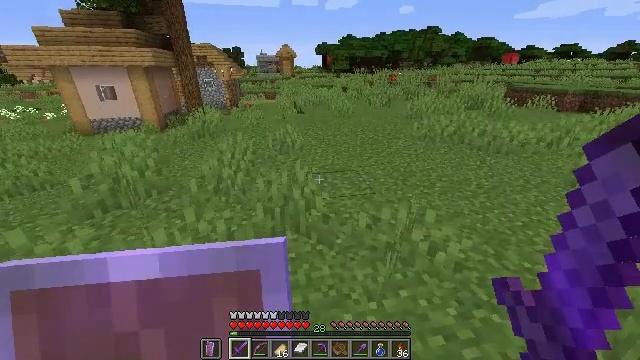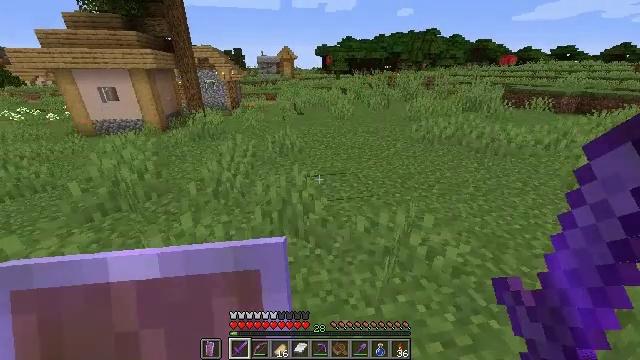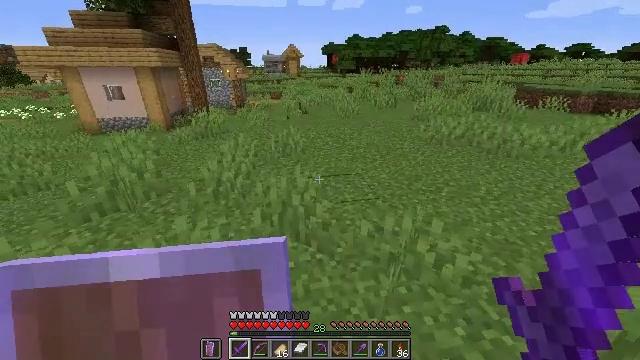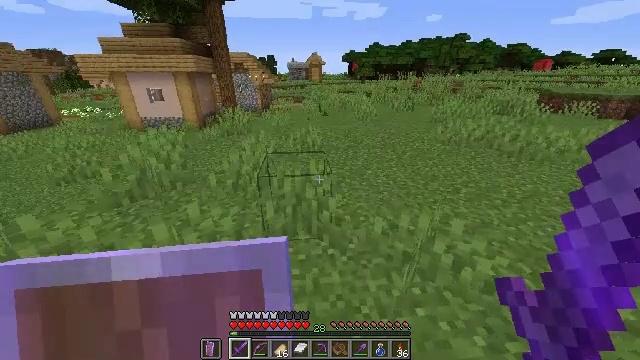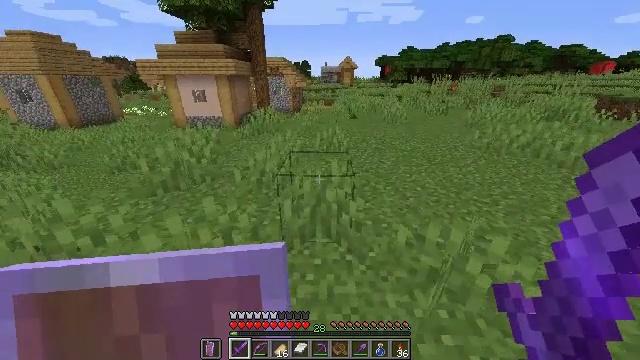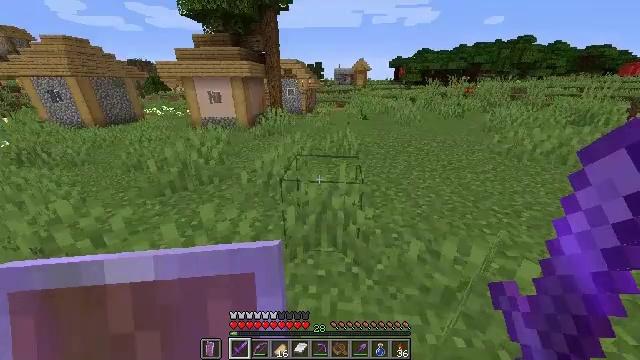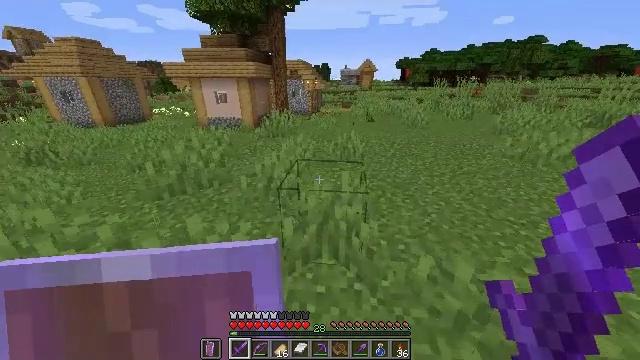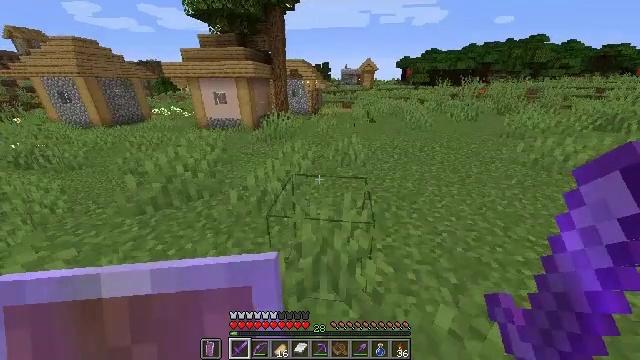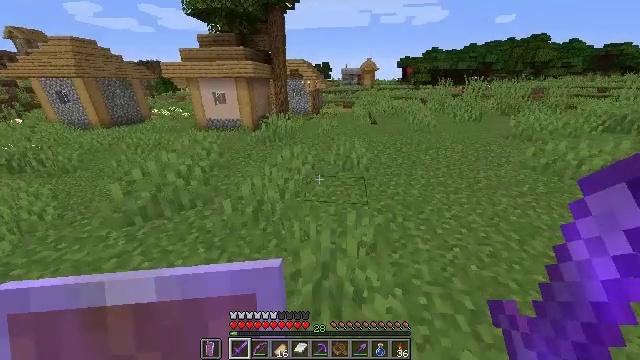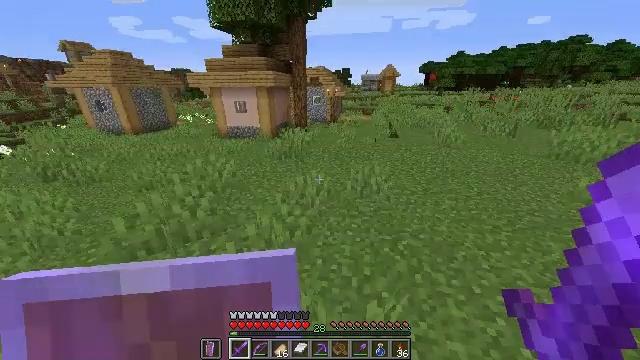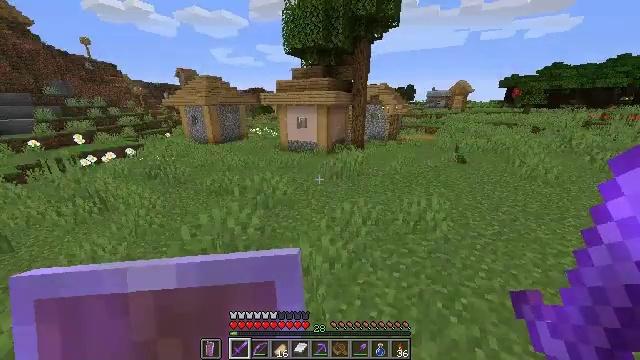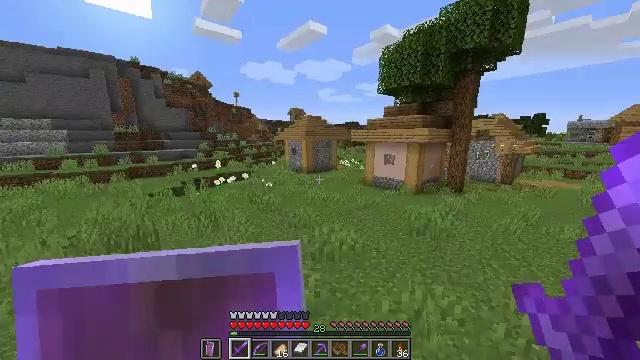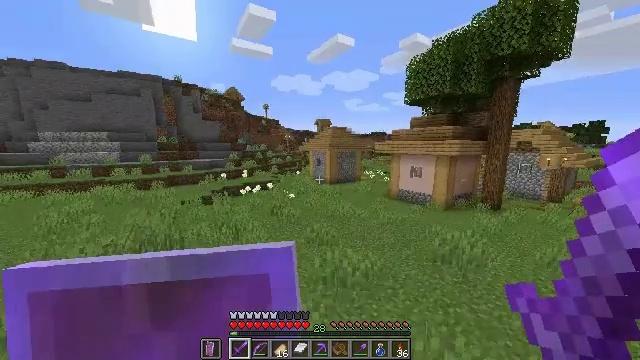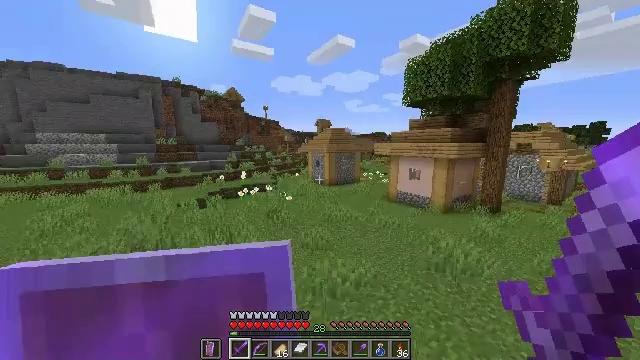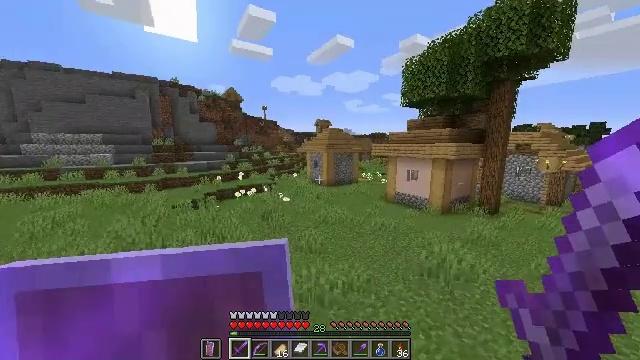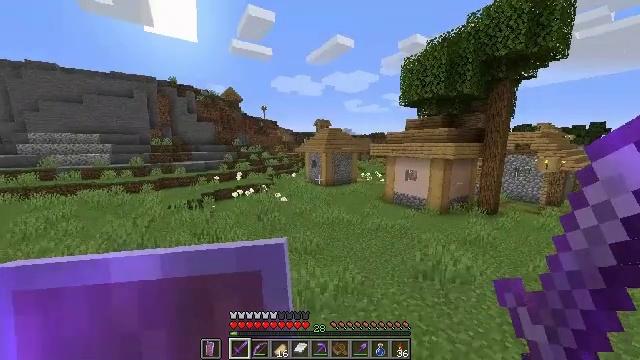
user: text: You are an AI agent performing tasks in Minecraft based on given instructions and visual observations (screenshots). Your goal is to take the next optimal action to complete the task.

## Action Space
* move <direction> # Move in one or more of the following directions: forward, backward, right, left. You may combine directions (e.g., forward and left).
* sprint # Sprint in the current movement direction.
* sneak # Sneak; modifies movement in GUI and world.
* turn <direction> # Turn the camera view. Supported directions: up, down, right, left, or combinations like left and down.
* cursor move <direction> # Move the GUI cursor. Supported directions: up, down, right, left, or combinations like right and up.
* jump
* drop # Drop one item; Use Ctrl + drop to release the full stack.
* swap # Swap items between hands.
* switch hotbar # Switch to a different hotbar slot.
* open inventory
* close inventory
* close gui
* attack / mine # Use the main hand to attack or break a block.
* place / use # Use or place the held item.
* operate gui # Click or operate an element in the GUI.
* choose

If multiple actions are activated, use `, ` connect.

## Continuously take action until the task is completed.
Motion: motion action
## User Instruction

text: Mine oak leaves.
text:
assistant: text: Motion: move forward, sprint, jump
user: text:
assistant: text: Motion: move forward, sprint, turn left
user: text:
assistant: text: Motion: move forward, sprint, turn left
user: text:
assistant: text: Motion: move forward, sprint, turn left
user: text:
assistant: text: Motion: move forward, sprint, turn left
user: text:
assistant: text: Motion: move forward, sprint, turn left
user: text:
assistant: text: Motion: move forward, sprint
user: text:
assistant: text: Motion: move forward, sprint
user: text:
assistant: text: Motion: move forward and move right, sprint, turn left, jump
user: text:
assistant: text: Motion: move forward and move right, sprint, turn left and up, jump
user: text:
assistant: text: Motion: move forward and move right, sprint, turn left and up, jump
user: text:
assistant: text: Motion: move forward and move right, sprint, turn left and up
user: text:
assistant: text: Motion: move forward and move right, sprint
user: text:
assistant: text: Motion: move forward and move right, sprint
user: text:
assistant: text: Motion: move forward and move right, sprint
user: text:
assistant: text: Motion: move forward and move right, sprint
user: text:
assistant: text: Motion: move forward and move right, sprint
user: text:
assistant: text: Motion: move forward and move right, sprint
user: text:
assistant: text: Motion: move forward and move right, sprint
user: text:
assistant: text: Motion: move forward and move right, sprint
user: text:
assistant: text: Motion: move forward and move right, sprint
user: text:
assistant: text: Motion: move forward and move right, sprint, turn right
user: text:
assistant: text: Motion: move forward and move right, sprint, turn right and down
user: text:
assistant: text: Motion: move forward and move right, sprint, turn right and down
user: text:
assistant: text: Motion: move forward, sprint
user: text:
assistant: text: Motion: move forward, sprint
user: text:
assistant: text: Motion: move forward, sprint
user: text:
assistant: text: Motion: move forward, sprint
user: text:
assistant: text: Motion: move forward, sprint
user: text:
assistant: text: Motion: move forward, sprint